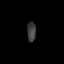
Tissue: prostate
Cell type: Fibroblasts
Senescence score: 0.7313
Nuclear area (px): 172
Mean DAPI intensity: 61.215